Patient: sex M, age 65
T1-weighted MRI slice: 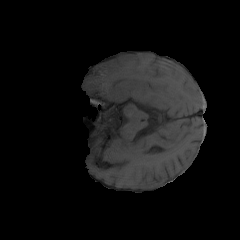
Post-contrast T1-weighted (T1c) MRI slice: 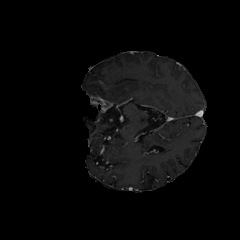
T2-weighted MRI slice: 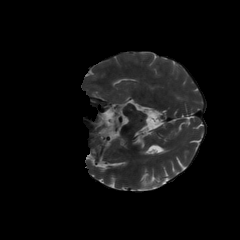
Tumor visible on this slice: no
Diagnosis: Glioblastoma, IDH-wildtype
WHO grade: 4